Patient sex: M
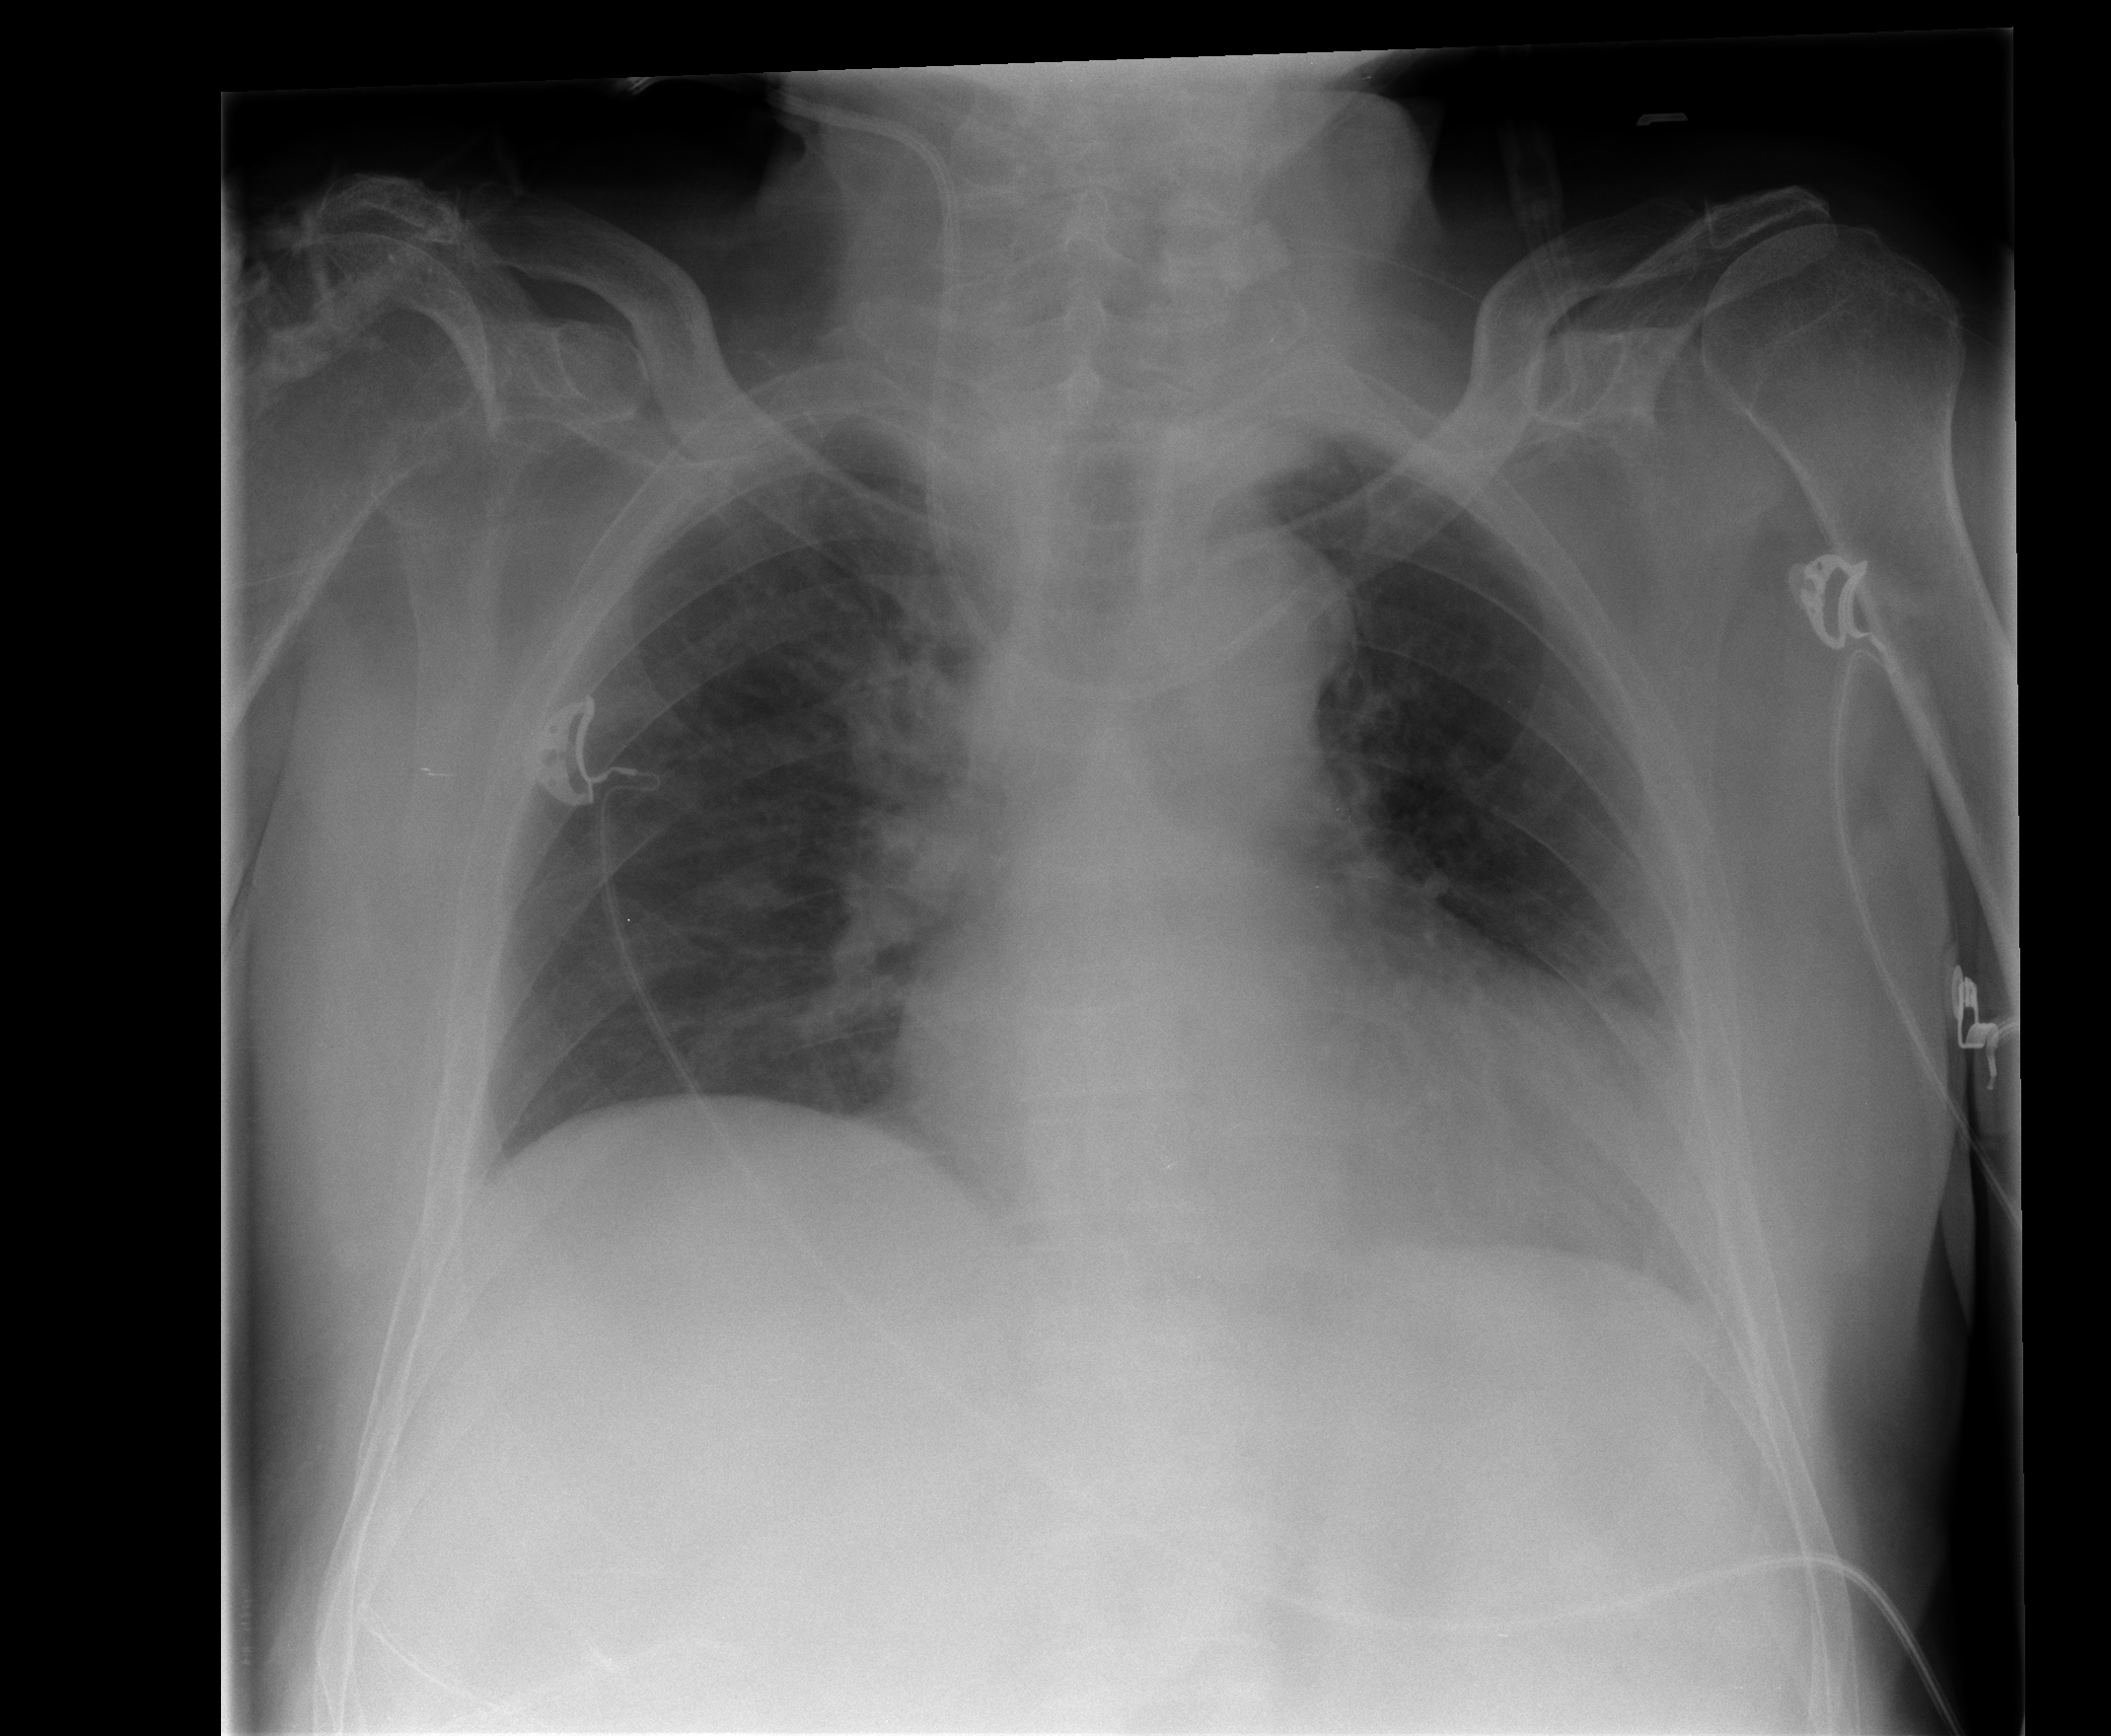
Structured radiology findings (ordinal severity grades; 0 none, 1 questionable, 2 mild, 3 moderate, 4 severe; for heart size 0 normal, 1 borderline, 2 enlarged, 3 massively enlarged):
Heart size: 2
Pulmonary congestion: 2
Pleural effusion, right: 0
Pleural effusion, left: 0
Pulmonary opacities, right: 0
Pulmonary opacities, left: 0
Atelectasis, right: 0
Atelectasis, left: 0